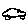
Label: car